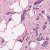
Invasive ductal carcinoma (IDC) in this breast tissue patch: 1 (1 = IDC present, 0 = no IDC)